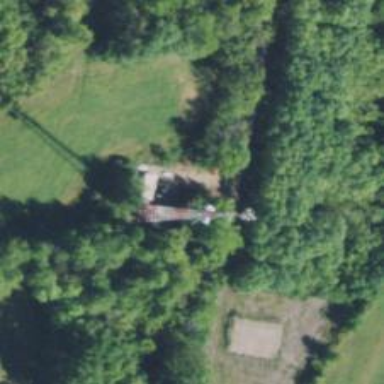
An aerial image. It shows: Mast structure.